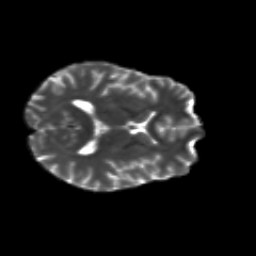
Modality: T2w
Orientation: axial
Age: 23
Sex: female
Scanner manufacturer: siemens
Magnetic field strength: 3 T
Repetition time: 8.8 s
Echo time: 0.085 s